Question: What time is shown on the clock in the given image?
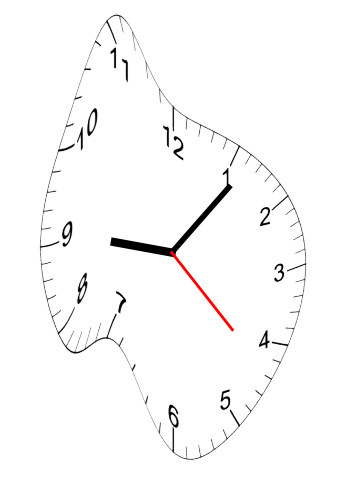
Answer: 09:06:22